Question: I have a form that does an autopostback whenever a user select a number from the dropdownlist on the web form. The autopostback runs the code below which calculates the numbers of the form.
Screenshot:

Problem is I get a nasty flicker on the screen everytime is recalculates / autopostback.
Is there another way to code this to stop the flicker?
C#
'''
protected void Page_Load(object sender, EventArgs e)
{
int intNum1 = 0;
int intNum2 = 0;
int intNum3 = 0;
int totalt = 0;
intNum1 = int.Parse(ddlNoadults.SelectedValue);
intNum2 = int.Parse(ddlNoseniors.SelectedValue);
intNum3 = int.Parse(ddlNochildren.SelectedValue);
totalt = (intNum1 * 10) + (intNum2 * 8) + (intNum3 * 6);
tbTotal.Text = totalt.ToString();
}
'''
Regards
Tea
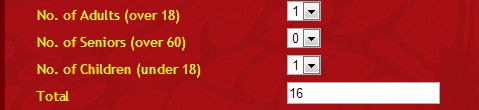
Answer: You can do it with jquery/javascript. This tutorial <URL> will help you.
'''
$('#<%= ddlNoadults.ClientID &>', '#<%= ddlNoadults.ClientID &>',
'#<%=ddlNoadults.ClientID &>').change(function(){
calculate();
});
function calculate(){
num1 = parseInt($('#<%= ddlNoadults.ClientID &>').val());
num2 = parseInt($('#<%= ddlNoseniors.ClientID &>').val());
num3 = parseInt($('#<%= ddlNochildren.ClientID &>').val());
totalt = (num1 * 10) + (num2 * 8) + (num3 * 6);
$('#<%= tbTotal.ClientID &>').val(totalt)
}
$(document).ready(function(){
calculate();
});
'''